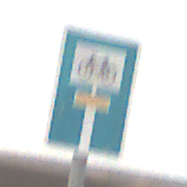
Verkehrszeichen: SackgasseRadverkehrDurchlaessig
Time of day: MorningAfternoon
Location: Outdoor (Nature)
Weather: Overcast
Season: NotSpecified
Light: Natural